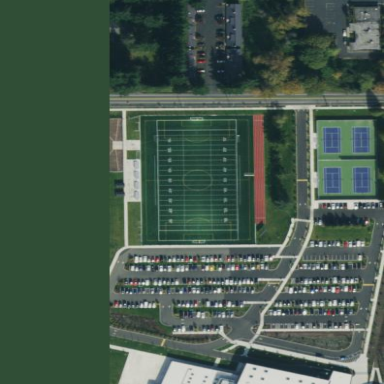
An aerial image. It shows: Soccer pitch designated for leisure and sports activities.